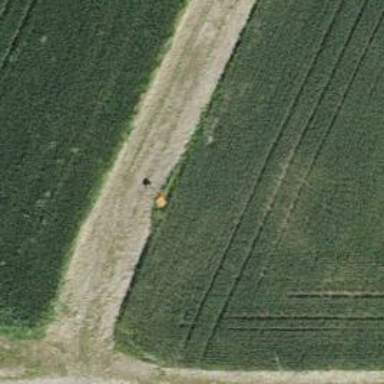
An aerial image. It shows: Orange aerial marker.